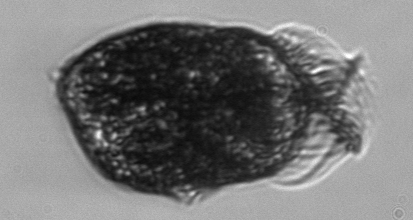
Label: Pelagostrobilidium